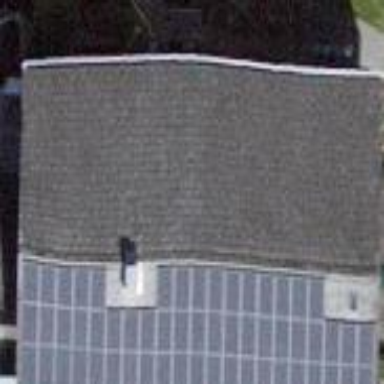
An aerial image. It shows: Building with tile roof.